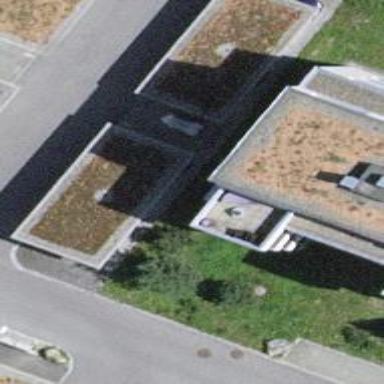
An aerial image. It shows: Garages with flat roofs.